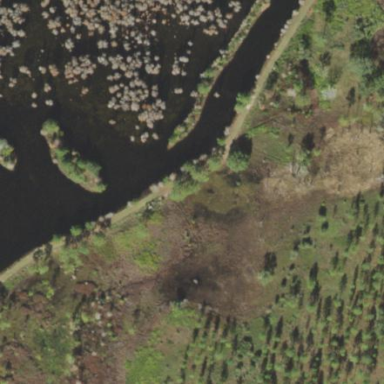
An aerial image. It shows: Beautiful wet meadow natural wetland.